Question: I want subgraph clusterCG to have same rank as 3 (clusterCG schould not contain 3)
'''
digraph G{
rankdir = LR;
node [shape = none]
1->2->3->4[arrowhead=none]
node [shape = ellipse]
A->A2->A3;
subgraph clusterCG{
shape = rect;
rank=same;
A2;
B;
C;
color=blue;
label="C";
}
{ rank=same; 1; A;}
{ rank=same; 3; CG;}
{ rank=same; 4; A3;}
}
'''

CG is generated as independent node with rank 3.
I want the subgraph clusterCG to have rank 3.
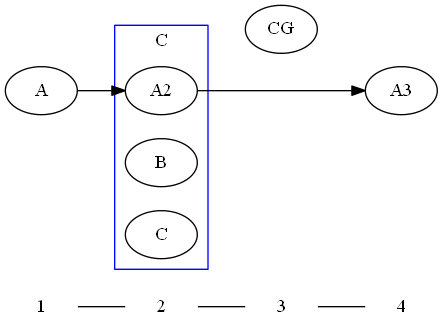
Answer: Maybe not the best solution, but it seems that zero size nodes is the only thing that works
'''
digraph G{
rankdir = LR;
node [shape = none]
1->2->3->4[arrowhead=none]
node [shape = ellipse]
ACG[shape = none,label="",width=0, height=0];
CG->A2 [style=invis,constraint=false];
A->ACG[arrowhead=none];
ACG->A2->A3;
subgraph clusterCG{
shape = rect;
rank=same;
A2;
B;
C;
color=blue;
label="C";
}
{ rank=same; 1; A;}
{ rank=same; 2; ACG;}
{ rank=same; 4; A3;}
}
'''